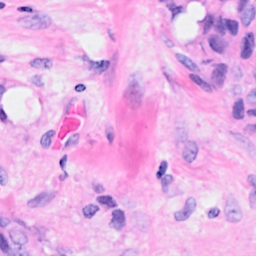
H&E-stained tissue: Breast